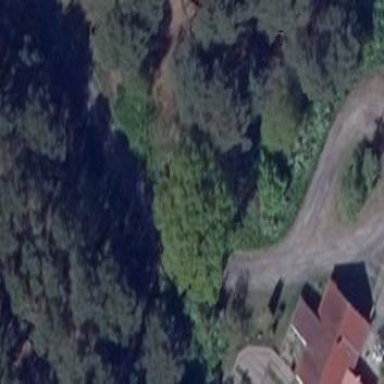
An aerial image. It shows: Beautiful woodland area.